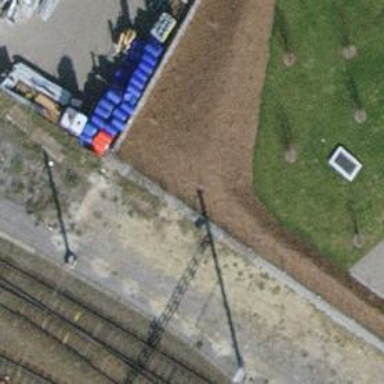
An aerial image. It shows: Spur service track with one railway track.